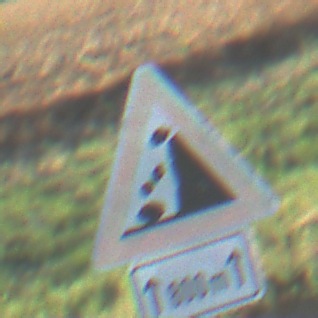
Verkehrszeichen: SteinschlagRechts
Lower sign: LaengeEinerStrecke1
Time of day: SunriseSunset
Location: Outdoor (Nature)
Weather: Clear
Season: NotSpecified
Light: Natural